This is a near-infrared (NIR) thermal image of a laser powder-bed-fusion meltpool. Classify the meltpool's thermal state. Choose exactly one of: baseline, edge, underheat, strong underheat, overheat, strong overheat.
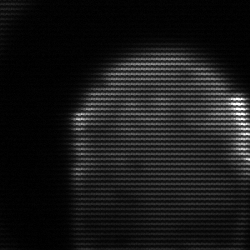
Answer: edge